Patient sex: F
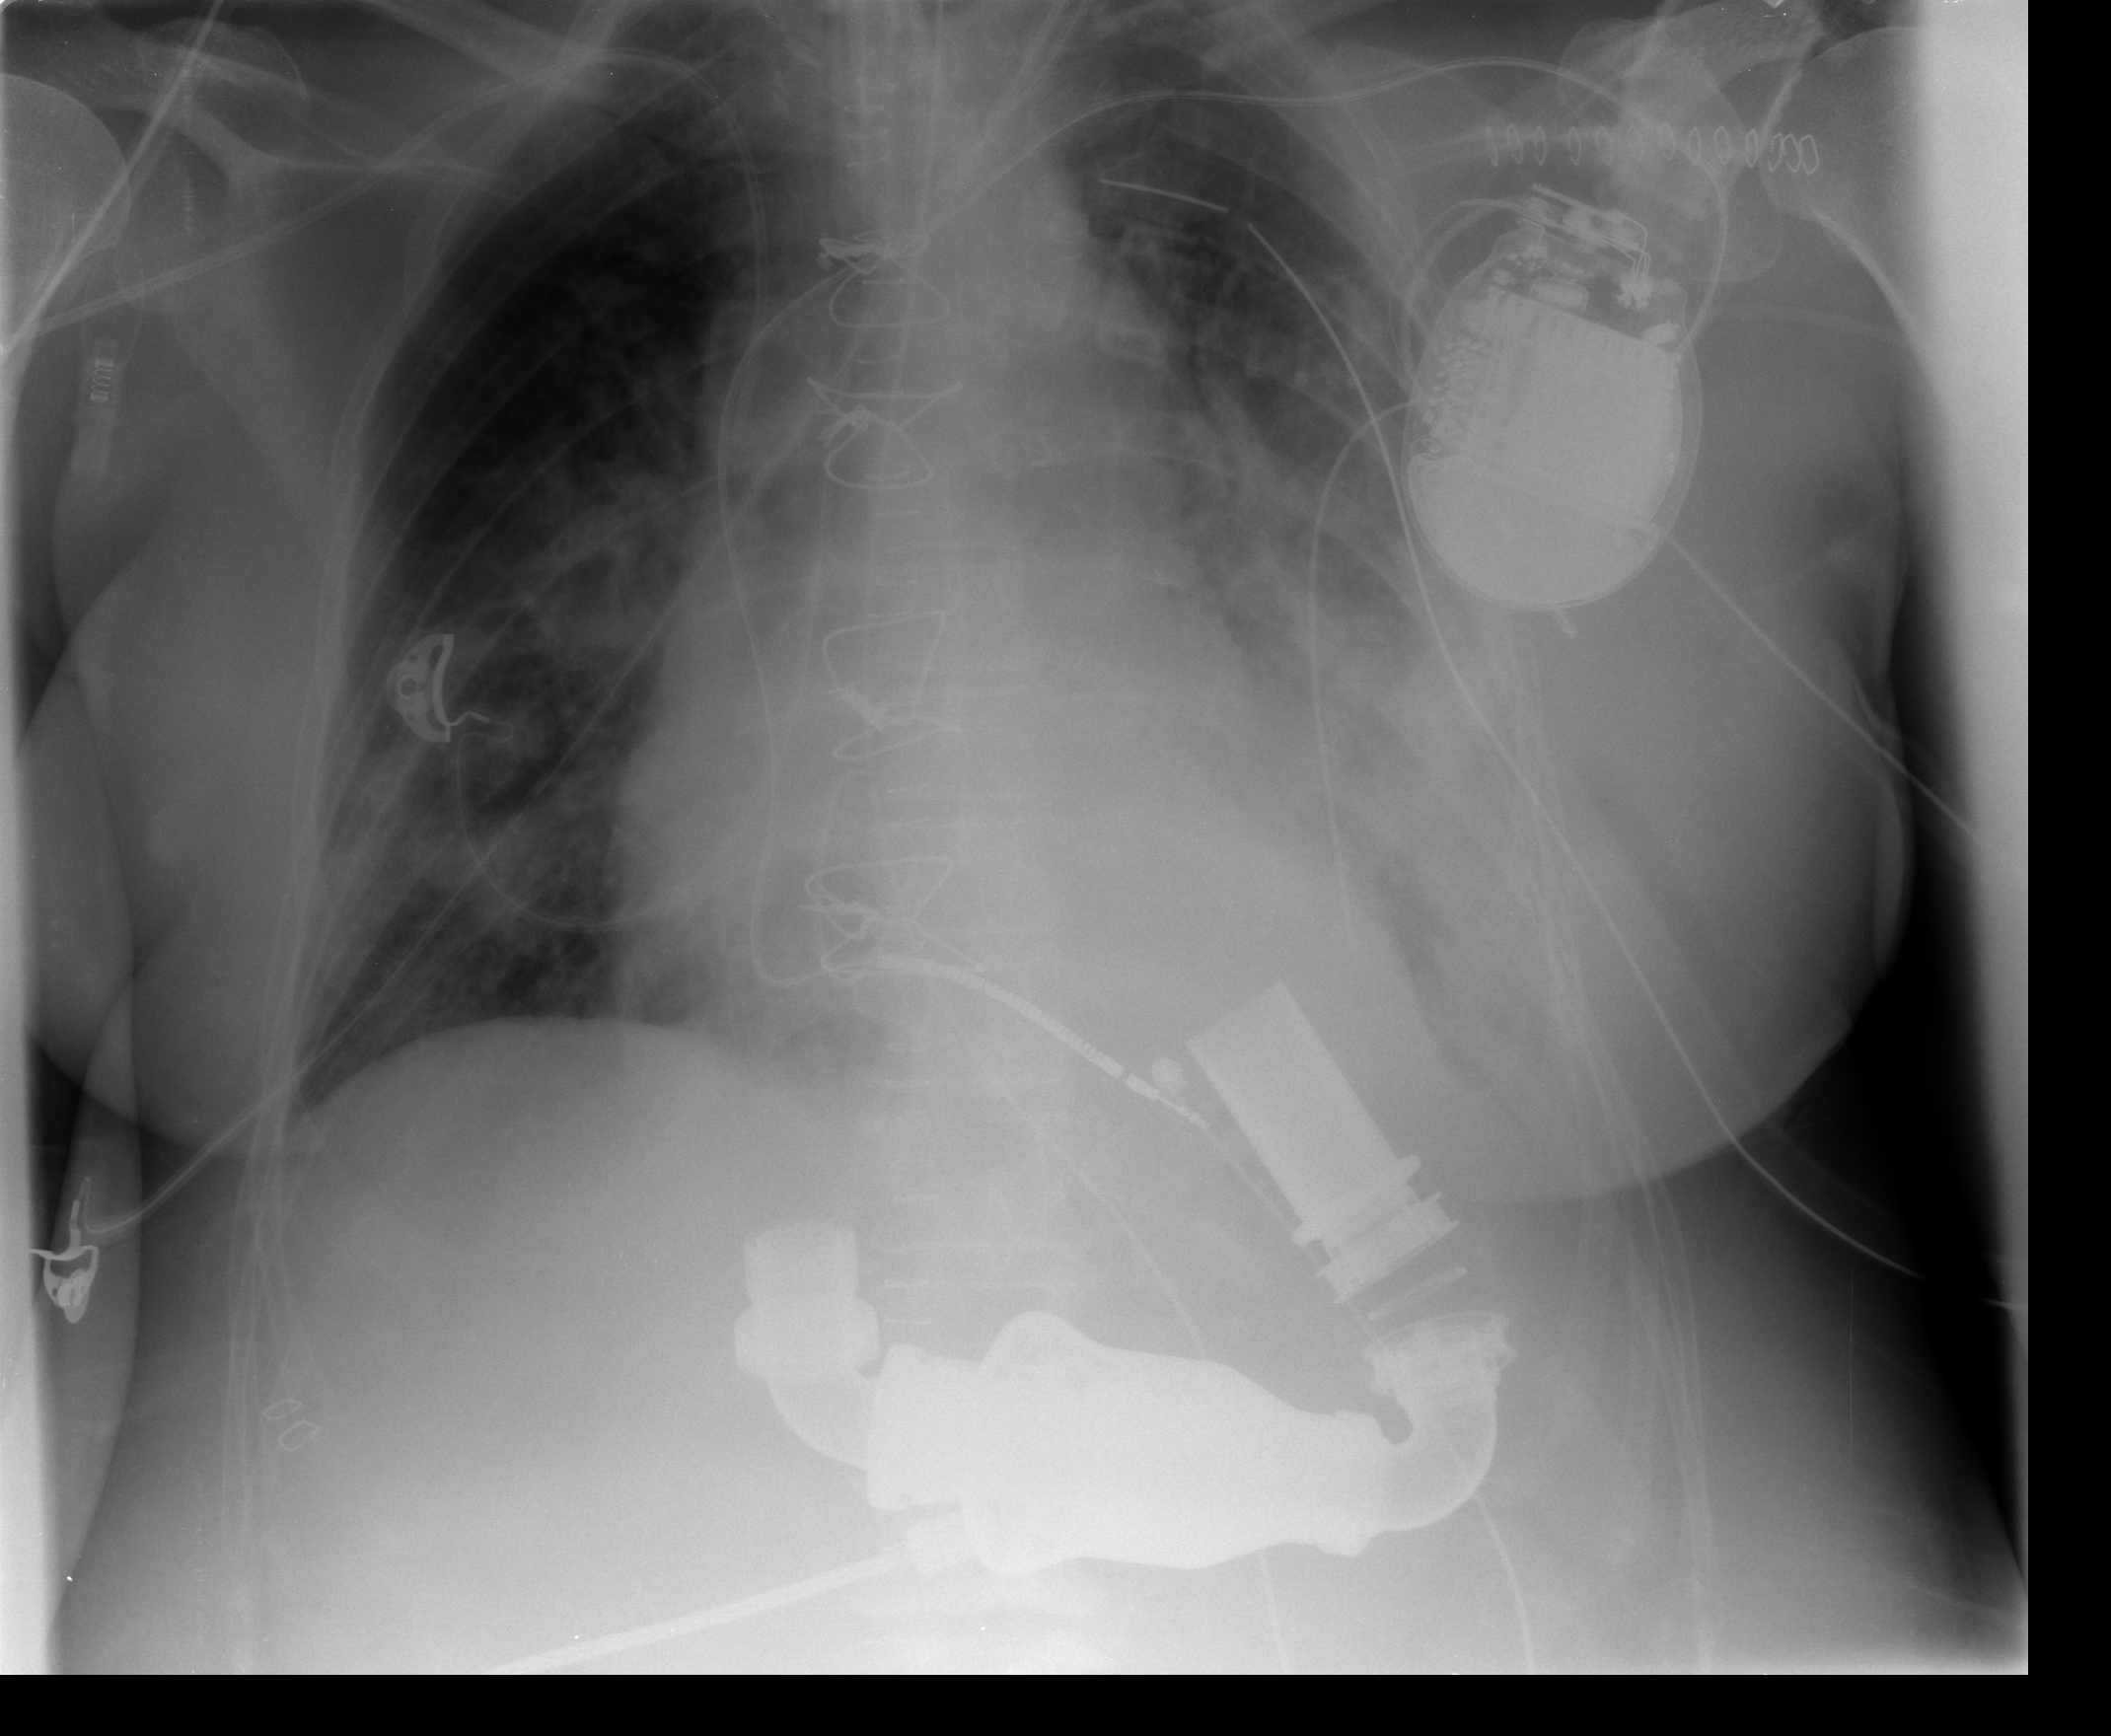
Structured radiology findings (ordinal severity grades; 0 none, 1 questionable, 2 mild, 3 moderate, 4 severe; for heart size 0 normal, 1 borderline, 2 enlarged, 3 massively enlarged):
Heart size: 2
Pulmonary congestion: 2
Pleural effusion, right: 1
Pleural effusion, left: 2
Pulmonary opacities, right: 2
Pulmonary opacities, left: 3
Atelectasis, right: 2
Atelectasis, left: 2